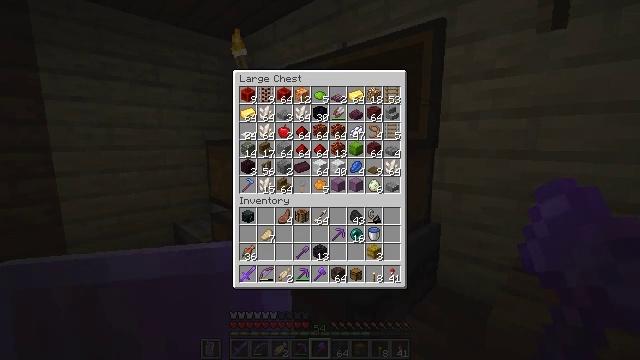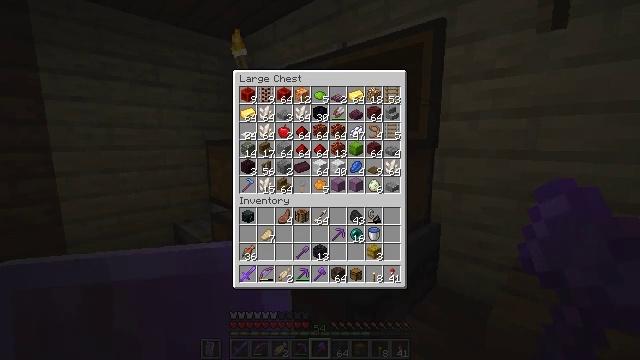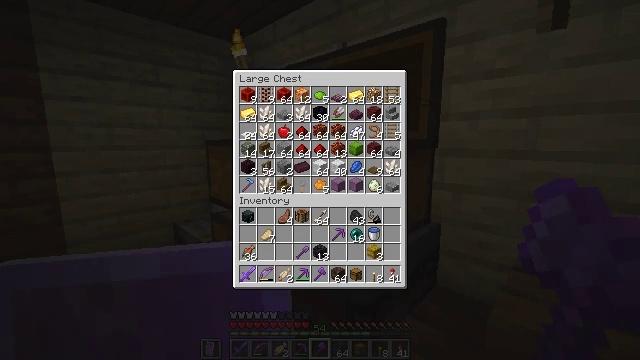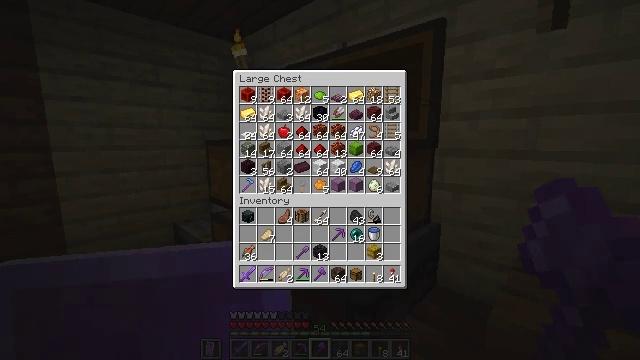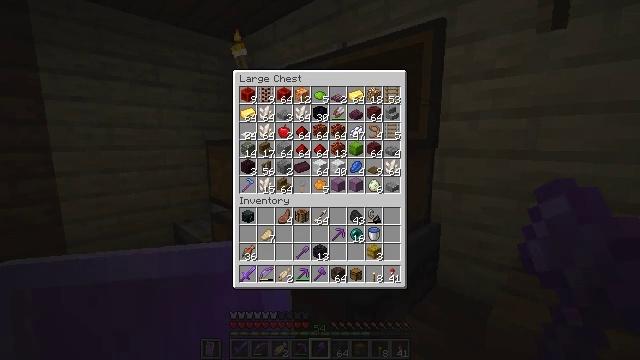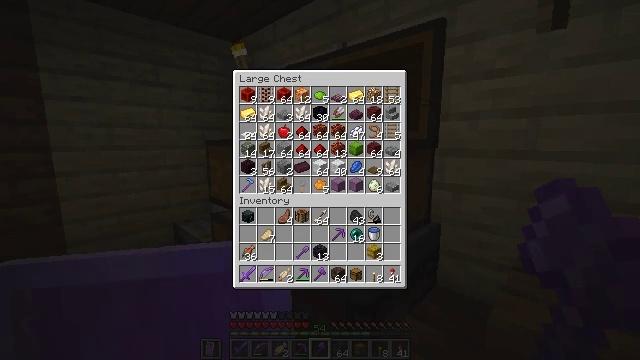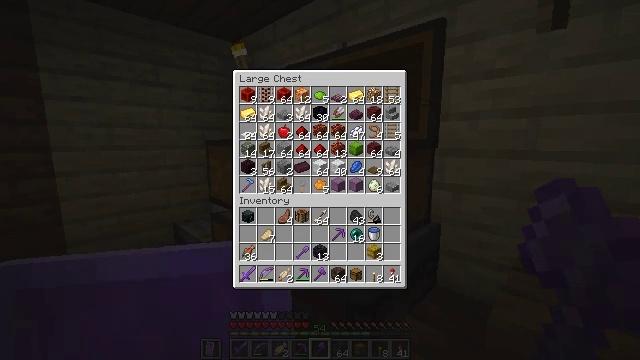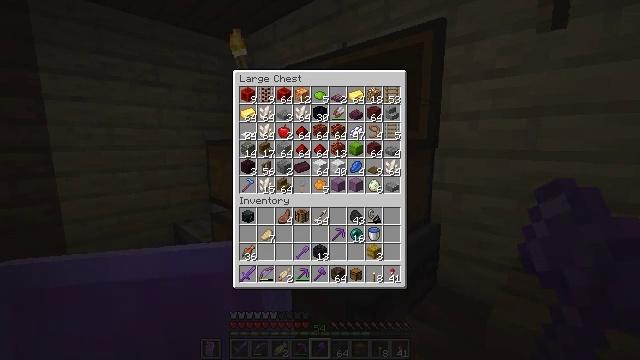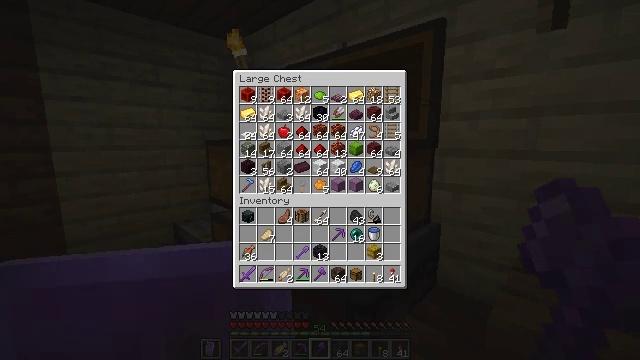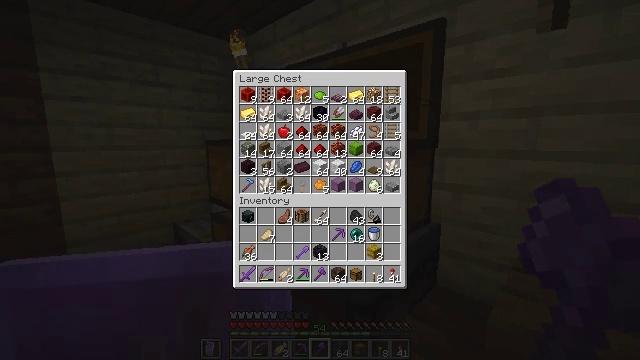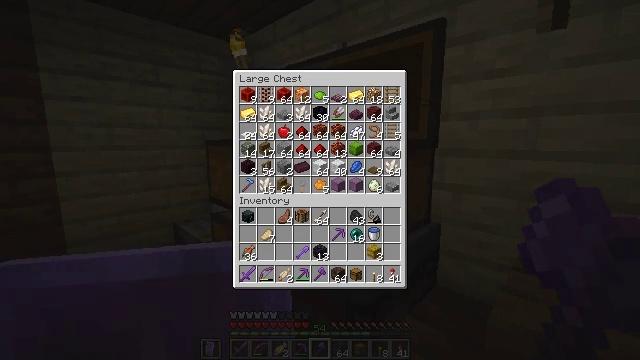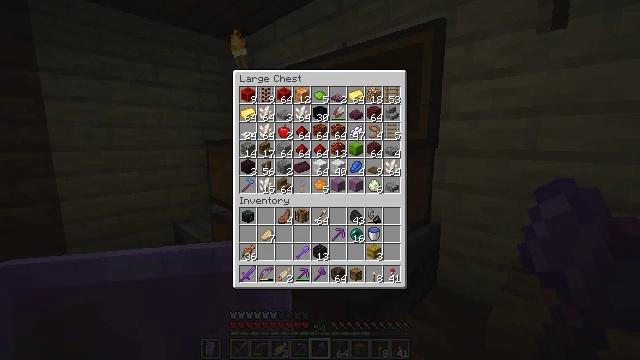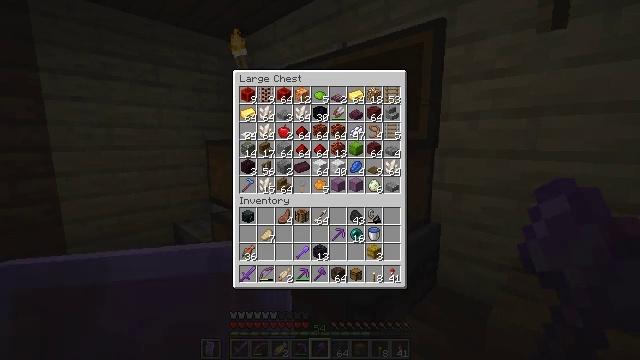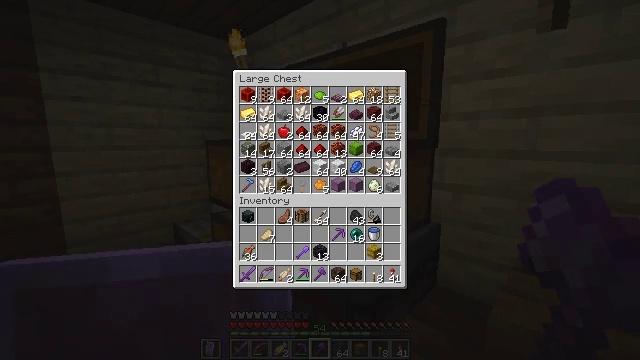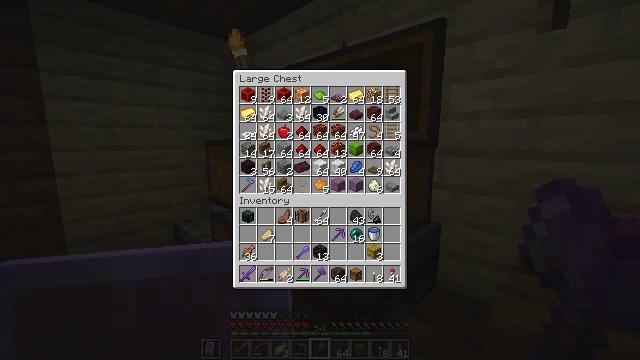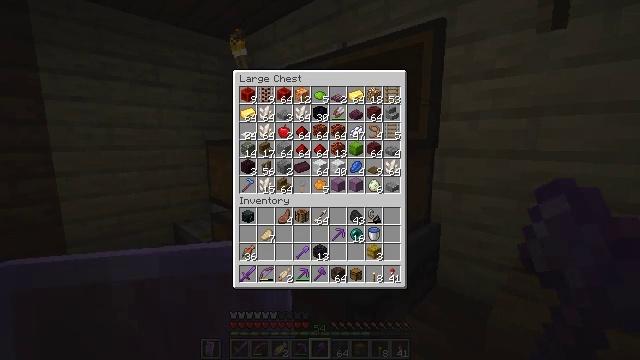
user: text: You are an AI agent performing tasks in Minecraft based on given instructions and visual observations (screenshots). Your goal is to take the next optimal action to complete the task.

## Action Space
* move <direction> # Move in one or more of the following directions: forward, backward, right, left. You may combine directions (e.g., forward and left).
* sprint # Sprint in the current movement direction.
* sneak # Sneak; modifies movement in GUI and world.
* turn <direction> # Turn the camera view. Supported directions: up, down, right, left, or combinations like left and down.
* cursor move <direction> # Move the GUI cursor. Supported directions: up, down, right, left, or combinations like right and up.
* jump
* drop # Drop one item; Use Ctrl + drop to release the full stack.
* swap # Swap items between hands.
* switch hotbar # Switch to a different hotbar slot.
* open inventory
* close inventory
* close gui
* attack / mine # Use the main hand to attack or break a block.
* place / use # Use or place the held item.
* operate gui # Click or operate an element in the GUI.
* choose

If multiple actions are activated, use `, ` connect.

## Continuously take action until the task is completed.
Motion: motion action
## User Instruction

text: Make a shulker box with necessary materials on the crafting table.
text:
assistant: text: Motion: no_op
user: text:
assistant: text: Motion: no_op
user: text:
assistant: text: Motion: no_op
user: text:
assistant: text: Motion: no_op
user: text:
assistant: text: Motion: no_op
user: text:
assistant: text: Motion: no_op
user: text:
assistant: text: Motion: no_op
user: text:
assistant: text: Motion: no_op
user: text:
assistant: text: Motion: no_op
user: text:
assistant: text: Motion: no_op
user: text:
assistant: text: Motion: no_op
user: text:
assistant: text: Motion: no_op
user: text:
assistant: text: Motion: no_op
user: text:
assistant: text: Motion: no_op
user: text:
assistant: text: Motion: no_op
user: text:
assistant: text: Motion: no_op
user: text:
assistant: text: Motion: no_op
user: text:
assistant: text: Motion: no_op
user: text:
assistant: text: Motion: no_op
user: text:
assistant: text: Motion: no_op
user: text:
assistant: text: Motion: no_op
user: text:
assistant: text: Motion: no_op
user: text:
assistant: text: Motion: no_op
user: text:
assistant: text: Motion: turn right
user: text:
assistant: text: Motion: turn right and up
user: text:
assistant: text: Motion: turn right and down
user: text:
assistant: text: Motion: turn right and down
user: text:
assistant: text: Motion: no_op
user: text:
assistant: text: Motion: no_op
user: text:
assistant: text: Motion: no_op